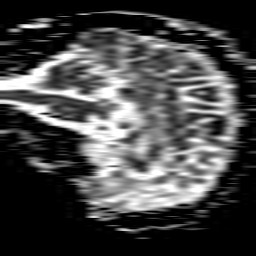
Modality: ADC
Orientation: sagittal
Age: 53
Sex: male
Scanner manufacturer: philips
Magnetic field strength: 1.5 T
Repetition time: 3.771 s
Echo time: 0.09565 s